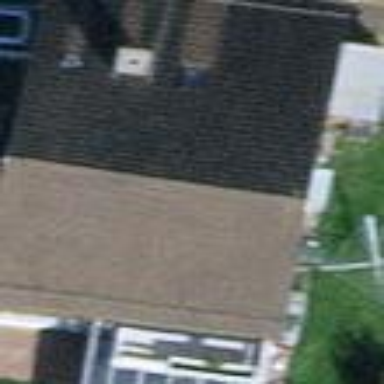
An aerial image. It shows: Building with tiled roof.